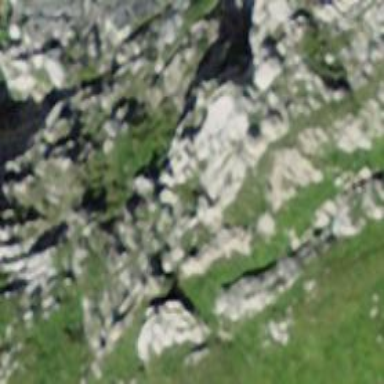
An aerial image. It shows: Natural cliff.